Interaction volume radius: 5 \u00c5
Interaction volume height: 10 \u00c5
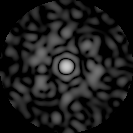
Disorder parameter: 0.8003